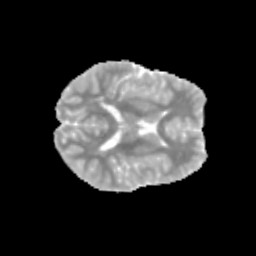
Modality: MD
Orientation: axial
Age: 13
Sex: male
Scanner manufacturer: siemens
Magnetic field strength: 3 T
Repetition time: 3.8 s
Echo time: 0.07 s